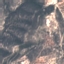
Land use / land cover: HerbaceousVegetation